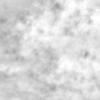
Label: no_change